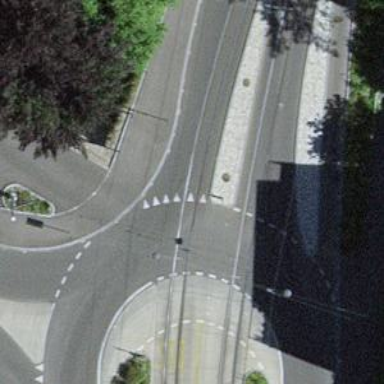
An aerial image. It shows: Tram level crossing on railway.